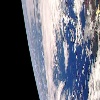
Label: cloud